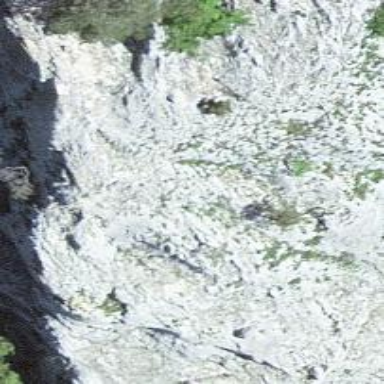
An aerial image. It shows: Arete in nature.